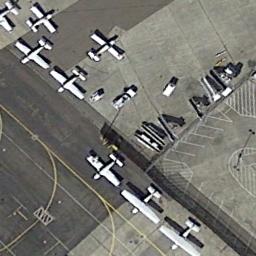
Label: airplane